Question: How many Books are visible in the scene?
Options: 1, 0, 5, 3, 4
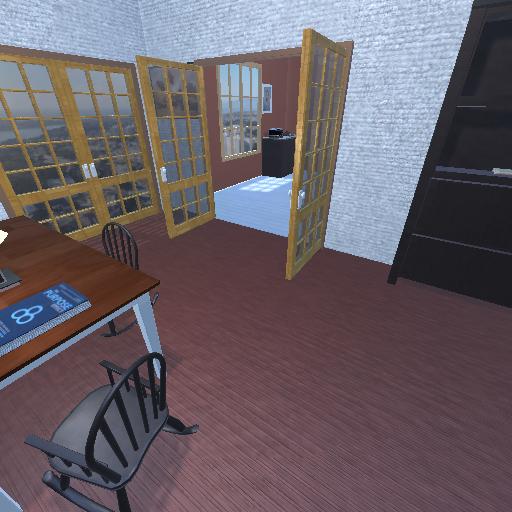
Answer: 1